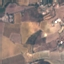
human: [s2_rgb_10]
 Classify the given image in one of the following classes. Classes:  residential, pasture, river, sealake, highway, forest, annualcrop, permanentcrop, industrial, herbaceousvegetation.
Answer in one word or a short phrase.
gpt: PermanentCrop